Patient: sex M, age 26
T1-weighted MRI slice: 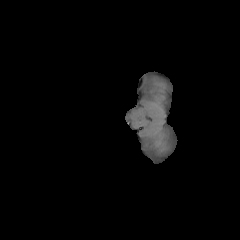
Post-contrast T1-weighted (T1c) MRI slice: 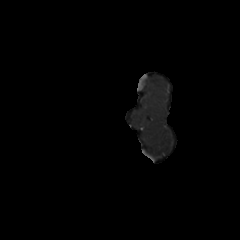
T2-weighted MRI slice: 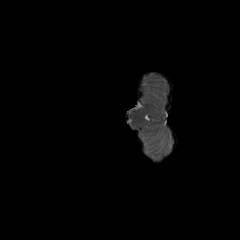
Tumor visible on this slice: no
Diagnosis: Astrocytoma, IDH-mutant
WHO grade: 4